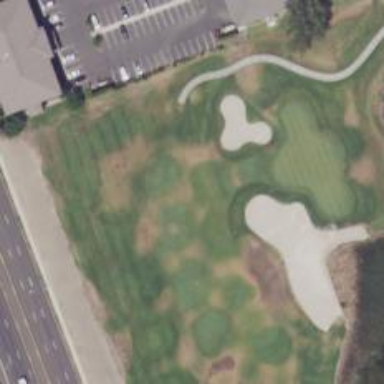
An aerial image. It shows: View of golf hole.